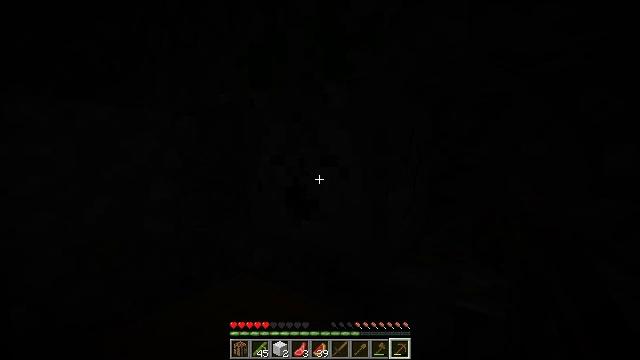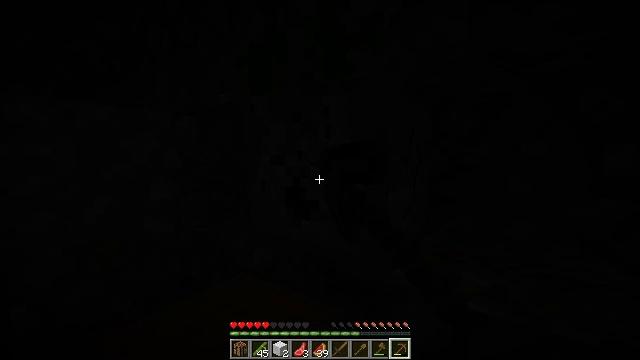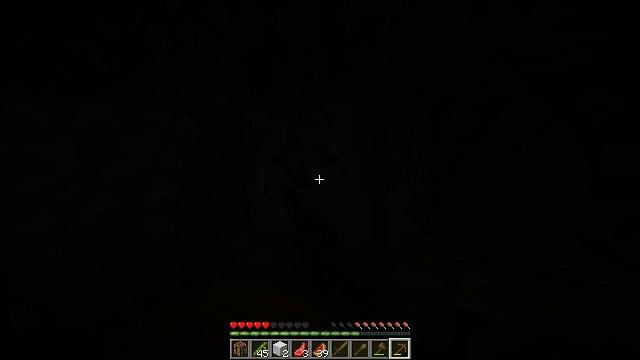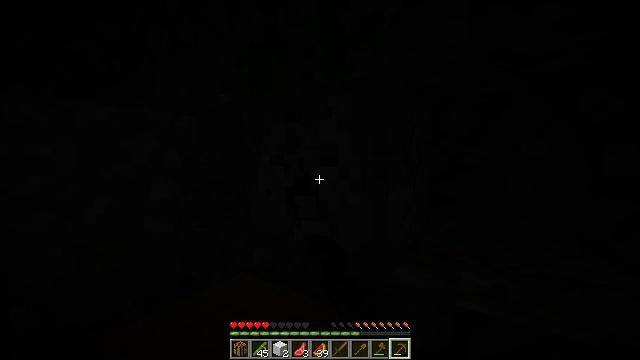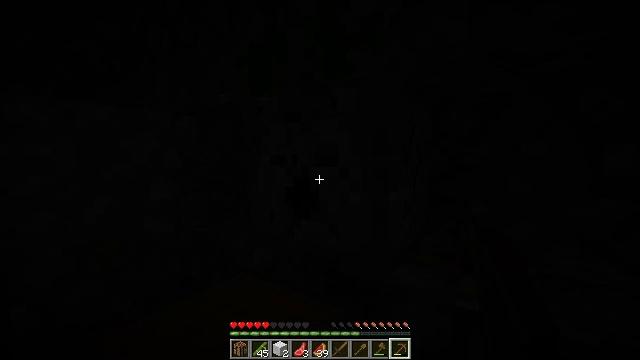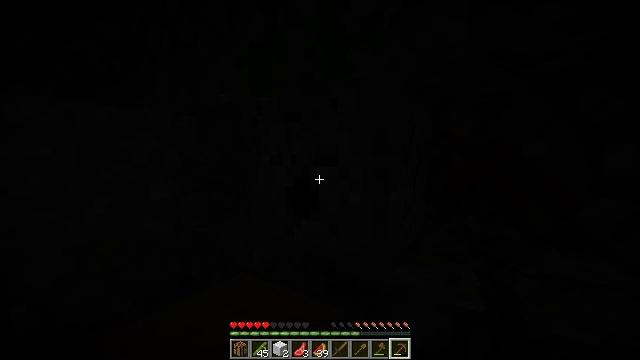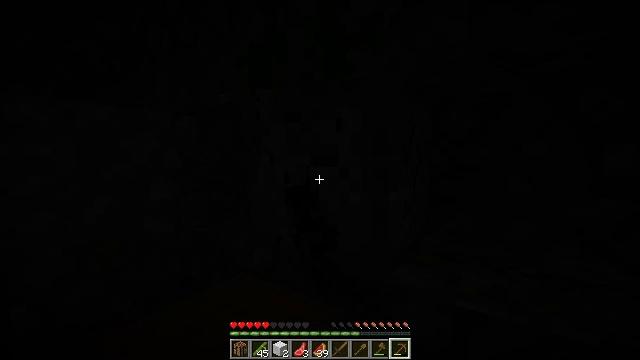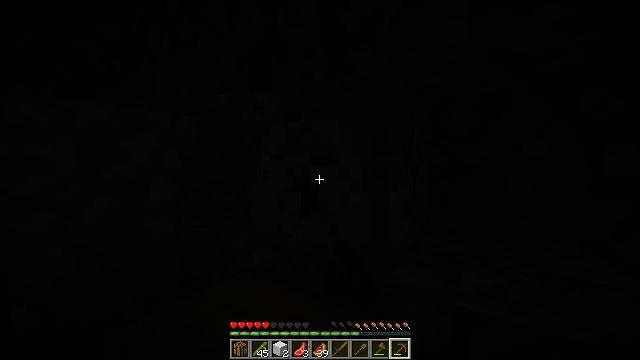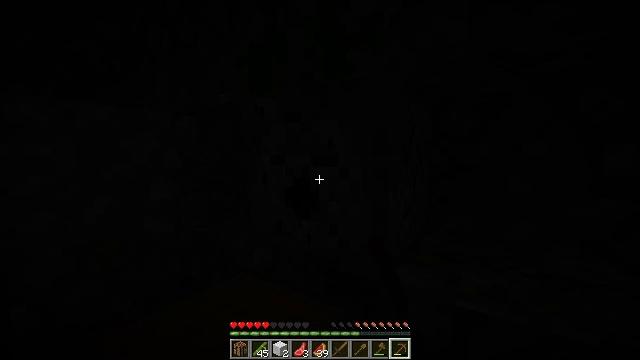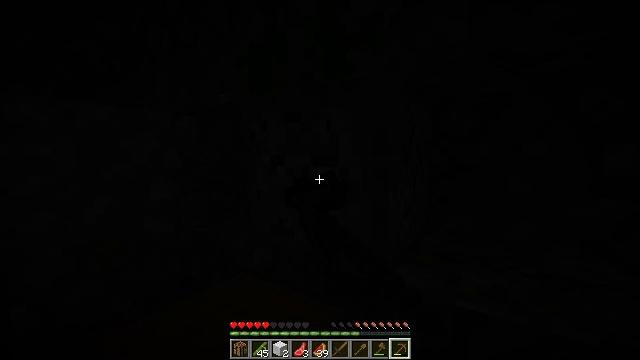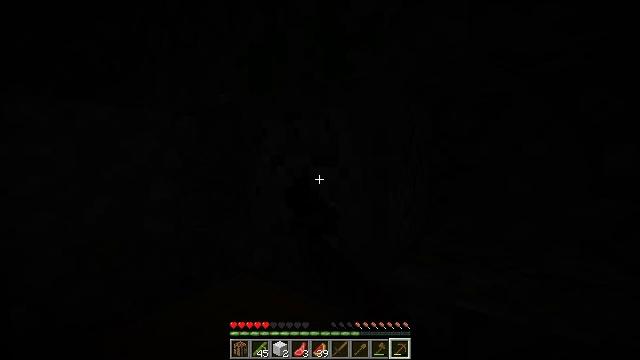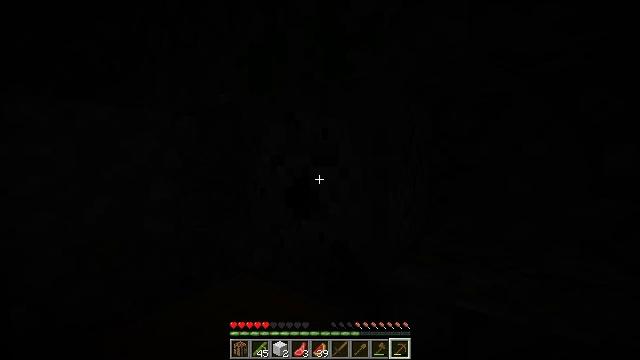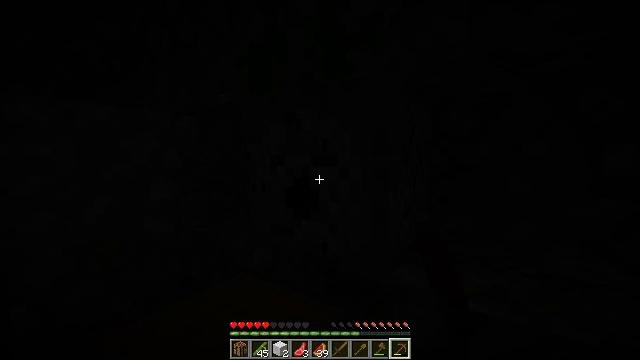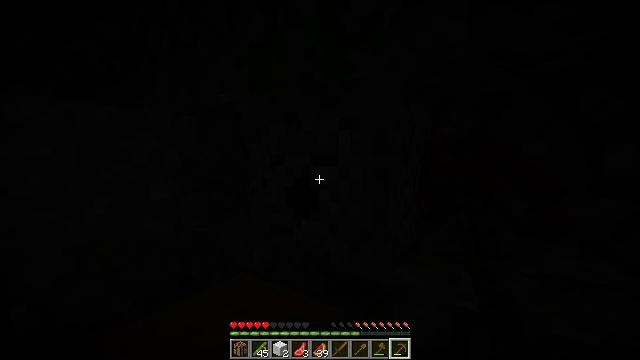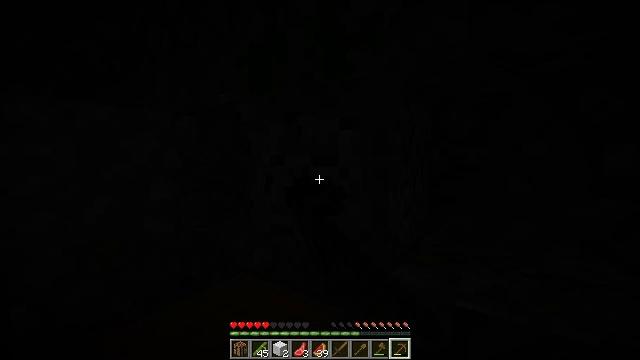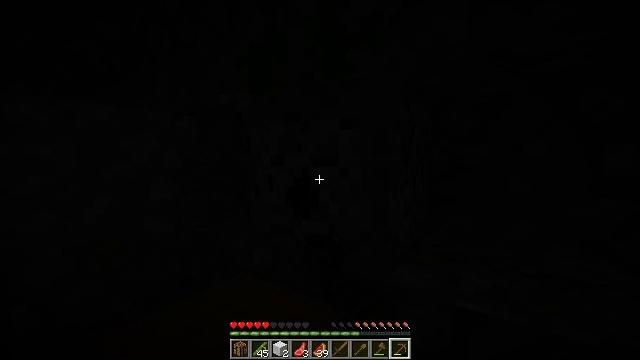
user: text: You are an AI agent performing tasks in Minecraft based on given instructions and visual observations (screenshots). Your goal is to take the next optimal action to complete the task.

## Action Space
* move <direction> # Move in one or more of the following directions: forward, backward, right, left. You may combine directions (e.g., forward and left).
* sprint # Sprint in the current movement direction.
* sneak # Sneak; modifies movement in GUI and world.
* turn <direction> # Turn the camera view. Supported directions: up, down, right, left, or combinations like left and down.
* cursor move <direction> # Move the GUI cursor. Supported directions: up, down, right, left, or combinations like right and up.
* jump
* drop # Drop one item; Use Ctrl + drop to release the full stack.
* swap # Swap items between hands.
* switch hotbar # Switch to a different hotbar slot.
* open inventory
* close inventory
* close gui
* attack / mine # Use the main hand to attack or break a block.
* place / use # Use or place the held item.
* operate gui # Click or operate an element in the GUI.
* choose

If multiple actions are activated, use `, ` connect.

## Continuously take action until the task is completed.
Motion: motion action
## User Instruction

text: Break the dispenser to pick it up.
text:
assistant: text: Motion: attack / mine
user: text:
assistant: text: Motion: attack / mine
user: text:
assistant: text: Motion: attack / mine
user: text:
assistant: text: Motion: attack / mine
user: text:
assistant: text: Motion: attack / mine
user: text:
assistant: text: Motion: attack / mine
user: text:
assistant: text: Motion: attack / mine
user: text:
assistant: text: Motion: attack / mine
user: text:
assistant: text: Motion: attack / mine
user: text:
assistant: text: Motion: attack / mine
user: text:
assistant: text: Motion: attack / mine
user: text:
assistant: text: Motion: attack / mine
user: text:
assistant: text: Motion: attack / mine
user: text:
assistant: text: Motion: attack / mine
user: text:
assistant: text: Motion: attack / mine
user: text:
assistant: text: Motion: attack / mine
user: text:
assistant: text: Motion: attack / mine
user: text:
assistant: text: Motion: attack / mine
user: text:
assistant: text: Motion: attack / mine
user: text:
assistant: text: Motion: attack / mine
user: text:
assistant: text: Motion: attack / mine
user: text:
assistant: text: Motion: attack / mine
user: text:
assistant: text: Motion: attack / mine
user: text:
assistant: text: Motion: turn down, attack / mine
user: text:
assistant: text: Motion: turn left and down
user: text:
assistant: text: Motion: turn left and down
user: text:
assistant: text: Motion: turn left and down
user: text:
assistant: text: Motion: turn down, attack / mine
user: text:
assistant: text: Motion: attack / mine